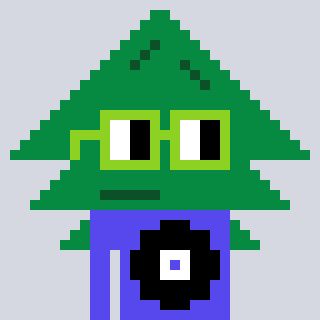
a pixel art character with square light green glasses, a fir-shaped head and a computerblue-colored body on a cool background